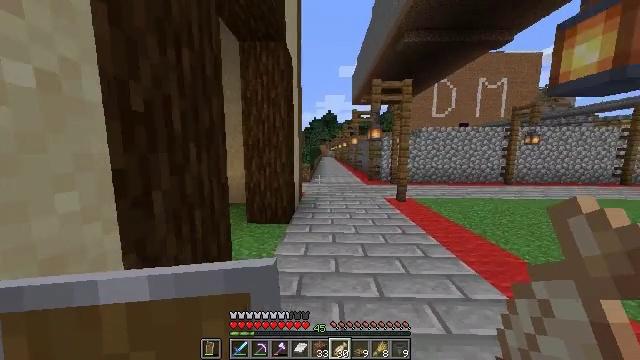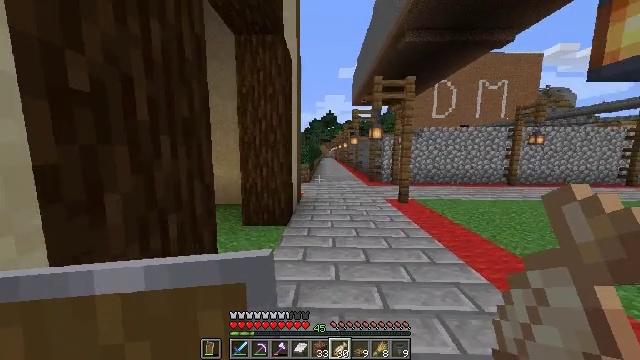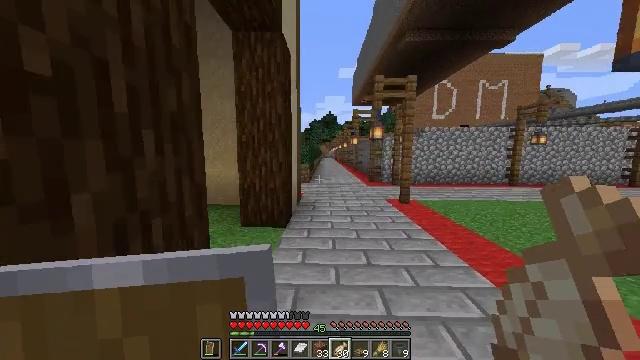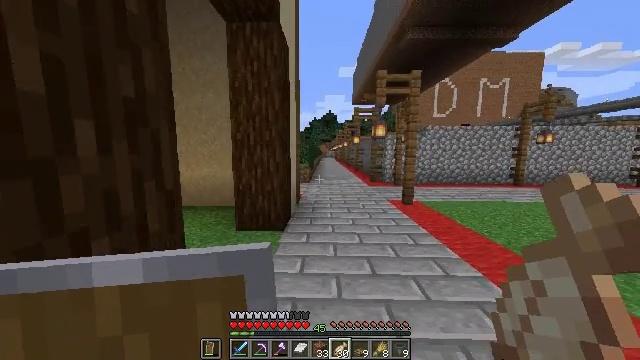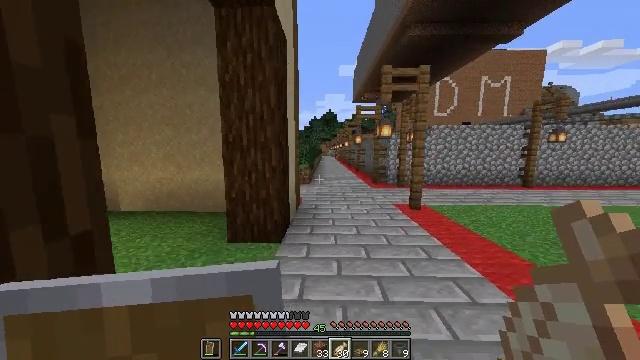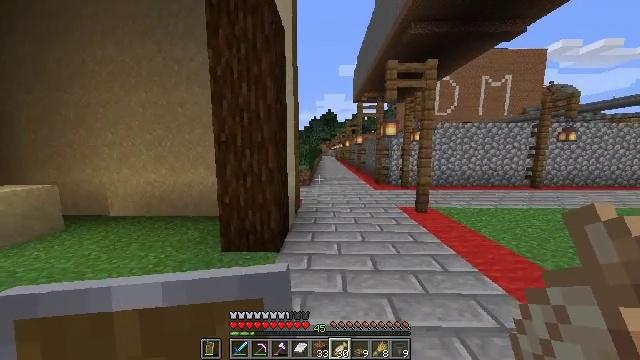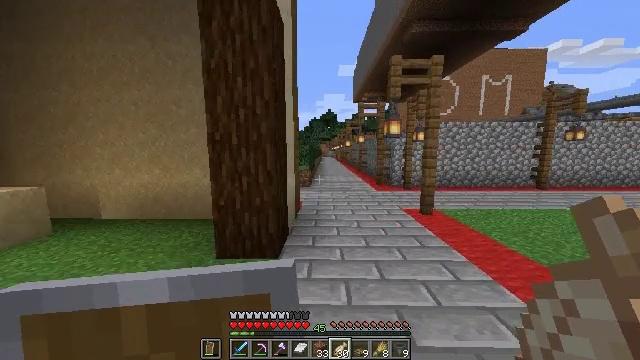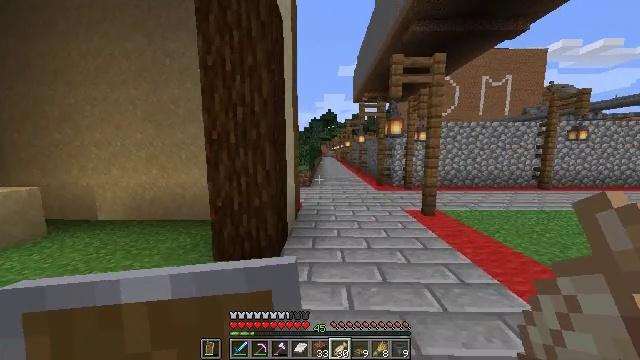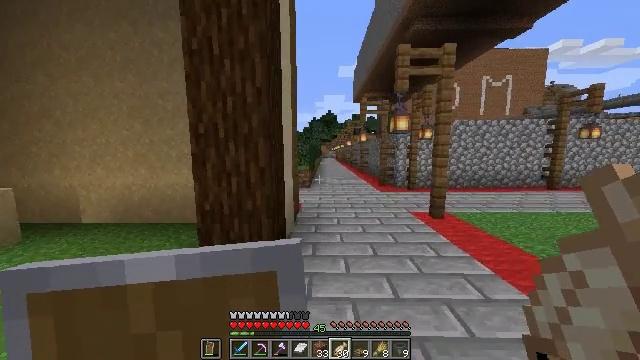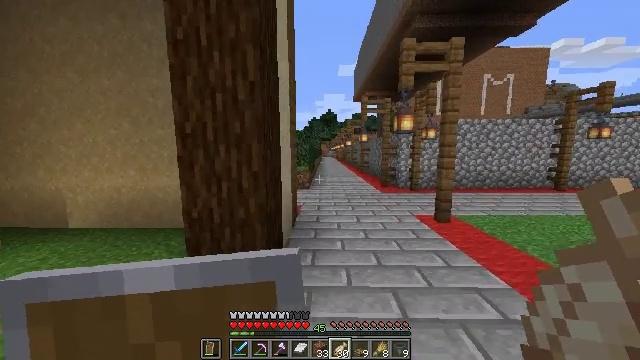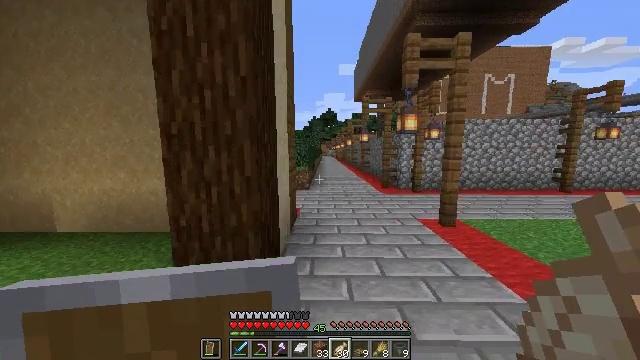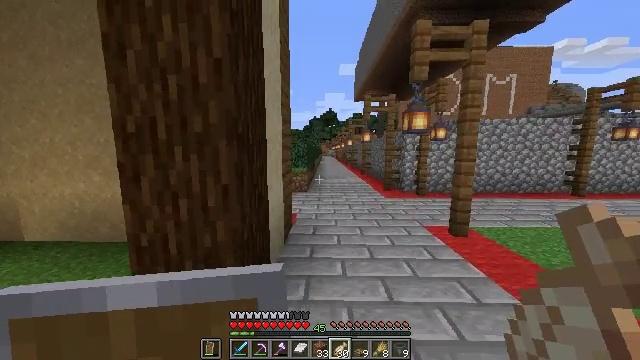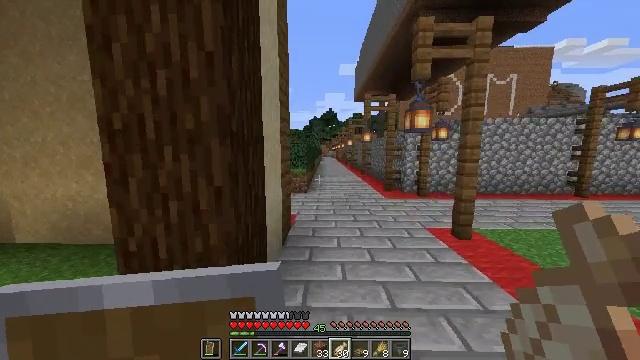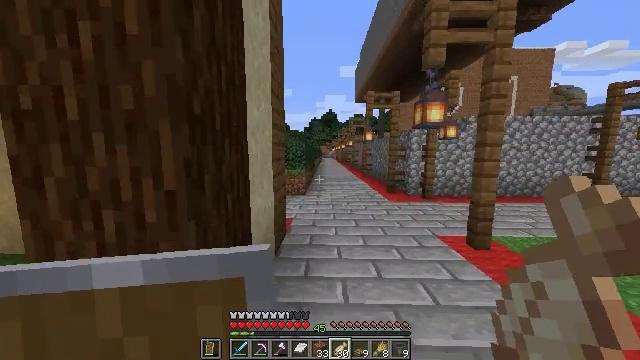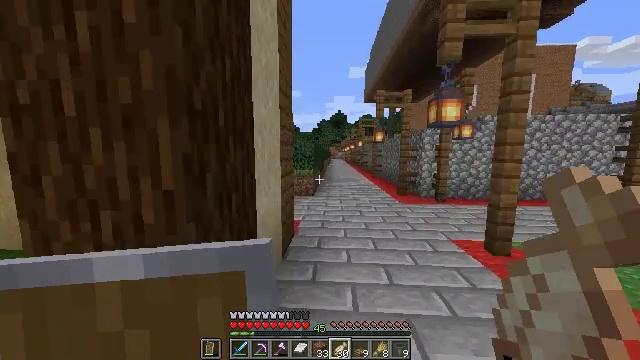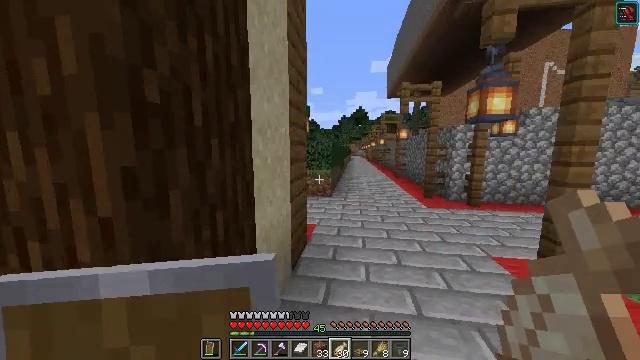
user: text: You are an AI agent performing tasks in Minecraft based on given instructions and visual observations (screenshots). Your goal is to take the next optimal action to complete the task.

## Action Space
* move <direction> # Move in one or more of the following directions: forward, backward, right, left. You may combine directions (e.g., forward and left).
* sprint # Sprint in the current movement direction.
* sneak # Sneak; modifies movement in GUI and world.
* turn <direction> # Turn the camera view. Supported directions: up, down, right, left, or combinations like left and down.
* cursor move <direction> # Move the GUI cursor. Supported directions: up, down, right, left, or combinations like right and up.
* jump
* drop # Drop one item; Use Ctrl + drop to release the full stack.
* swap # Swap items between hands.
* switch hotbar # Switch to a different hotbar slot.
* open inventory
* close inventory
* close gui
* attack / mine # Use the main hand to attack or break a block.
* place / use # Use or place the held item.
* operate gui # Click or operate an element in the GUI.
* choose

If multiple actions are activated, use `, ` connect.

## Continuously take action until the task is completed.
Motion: motion action
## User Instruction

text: Remove a bucket from the inventory.
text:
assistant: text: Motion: move forward
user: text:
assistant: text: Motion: move forward
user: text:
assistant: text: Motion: move forward
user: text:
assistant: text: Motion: move forward
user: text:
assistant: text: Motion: move forward
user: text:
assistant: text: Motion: move forward
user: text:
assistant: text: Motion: move forward
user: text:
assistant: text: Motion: move forward
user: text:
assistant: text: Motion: move forward
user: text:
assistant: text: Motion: move forward
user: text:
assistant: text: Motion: move forward
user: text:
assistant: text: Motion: move forward
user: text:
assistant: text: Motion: move forward
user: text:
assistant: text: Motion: move forward, turn left
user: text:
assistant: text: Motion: move forward and move right, turn left
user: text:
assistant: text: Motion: move forward and move right, turn left and down
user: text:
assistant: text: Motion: move forward and move right, turn left and down
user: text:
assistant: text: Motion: move forward and move right, turn left and down
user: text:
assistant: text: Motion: move forward and move right, turn left
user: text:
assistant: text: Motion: move forward and move right, turn left
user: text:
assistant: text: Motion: move forward and move right, turn left
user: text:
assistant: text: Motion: move forward and move right, turn left
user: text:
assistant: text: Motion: move forward and move right, turn left
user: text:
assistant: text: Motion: move forward and move right, turn left
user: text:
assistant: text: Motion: move forward and move right, turn left
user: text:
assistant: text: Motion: move forward and move right, turn left
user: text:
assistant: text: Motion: move forward and move right, turn left
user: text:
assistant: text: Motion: move forward and move right, turn left
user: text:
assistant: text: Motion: move forward and move right, turn left
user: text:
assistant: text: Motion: move forward and move right, turn left